【题型】证明题　【知识点】立体几何　【难度】easy
如图，已知一个由半圆柱与多面体 \(ABB_1A_1C\) 构成的几何体，平面 \(ABC\) 与半圆柱的下底面共面，且 \(AC \perp BC\)。\(P\) 为半圆弧 \(A_1B_1\) 上的动点（与 \(A_1\)，\(B_1\) 不重合）。

\noindent
(1) 证明：平面 \(PA_1B_1 \perp\) 平面 \(PBB_1\)；\\
(2) 若四边形 \(ABB_1A_1\) 为正方形，且 \(AC = BC = 1\)，\(\angle PB_1A_1 = \frac{\pi}{4}\)，求二面角 \(P-A_1B_1-C\) 的余弦值。
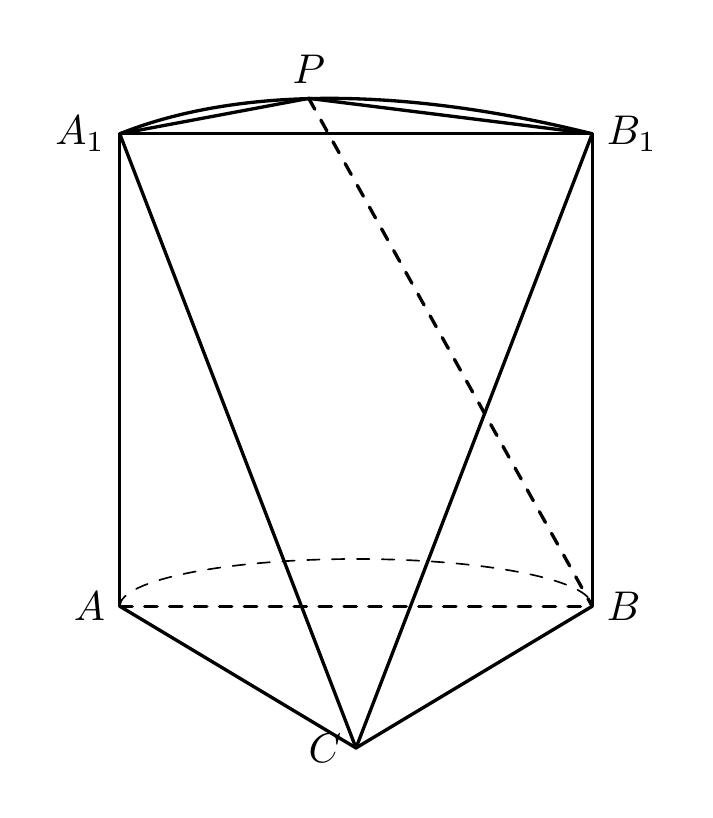
【解答】
\textbf{【解】}

\vspace{0.3cm}
\noindent
(1) 在半圆柱内，\(BB_1 \perp\) 平面 \(PA_1B_1\)，所以 \(BB_1 \perp PA_1\)；\\
因为 \(A_1B_1\) 为上底面对应圆的直径，所以 \(PA_1 \perp PB_1\)，\\
又 \(PB_1 \cap BB_1 = B_1\)，\(PB_1 \subset\) 平面 \(PBB_1\)，\(BB_1 \subset\) 平面 \(PBB_1\)，\\
所以 \(PA_1 \perp\) 平面 \(PBB_1\)，因为 \(PA_1 \subset\) 平面 \(PA_1B_1\)，\\
所以平面 \(PA_1B_1 \perp\) 平面 \(PBB_1\)。

\vspace{0.3cm}
\noindent
(2) 根据题意以 \(C\) 为原点，建立空间直角坐标系，如图所示，\\
因为 \(AC = BC = 1\)，所以 \(B(1,0,0)\)，\(A(0,1,0)\)，\(A_1(0,1,\sqrt{2})\)，\(B_1(1,0,\sqrt{2})\)，\(P(1,1,\sqrt{2})\)，\\
所以 \(\overrightarrow{CA_1} = (0,1,\sqrt{2})\)，\(\overrightarrow{CB_1} = (1,0,\sqrt{2})\)，\\
平面 \(PA_1B_1\) 的一个法向量 \(\vec{n_1} = (0,0,1)\)，\\
设平面 \(CA_1B_1\) 的一个法向量 \(\vec{n_2} = (x,y,z)\)，\\
则
\[
\begin{cases}
\overrightarrow{CA_1} \cdot \vec{n_2} = y + \sqrt{2}z = 0 \\
\overrightarrow{CB_1} \cdot \vec{n_2} = x + \sqrt{2}z = 0
\end{cases}
\]
令 \(z = 1\)，则
\[
\begin{cases}
x = -\sqrt{2} \\
y = -\sqrt{2} \\
z = 1
\end{cases},
\]
取 \(\vec{n_2} = (-\sqrt{2}, -\sqrt{2}, 1)\)，所以 \(\cos \langle \vec{n_1}, \vec{n_2} \rangle = \frac{1}{1 \times \sqrt{5}} = \frac{\sqrt{5}}{5}\)，\\
由图可知，二面角 \(P-A_1B_1-C\) 为钝角，\\
所以所求二面角 \(P-A_1B_1-C\) 的余弦值为 \(-\frac{\sqrt{5}}{5}\)。

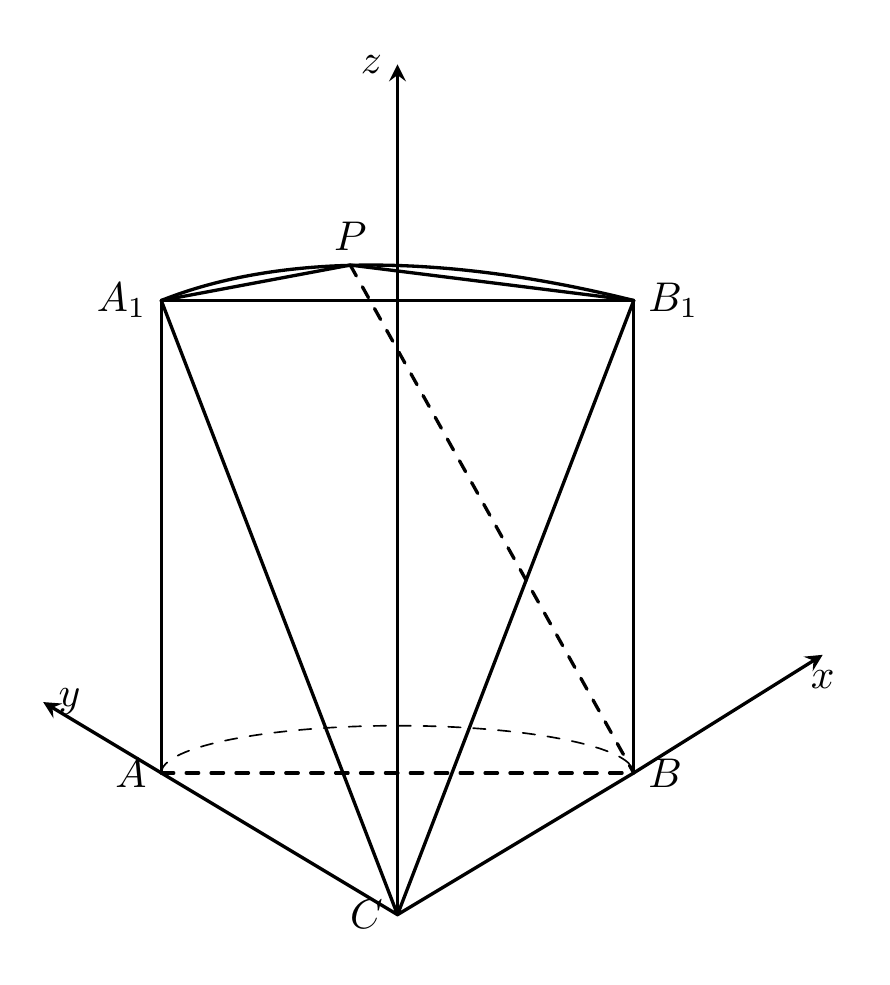